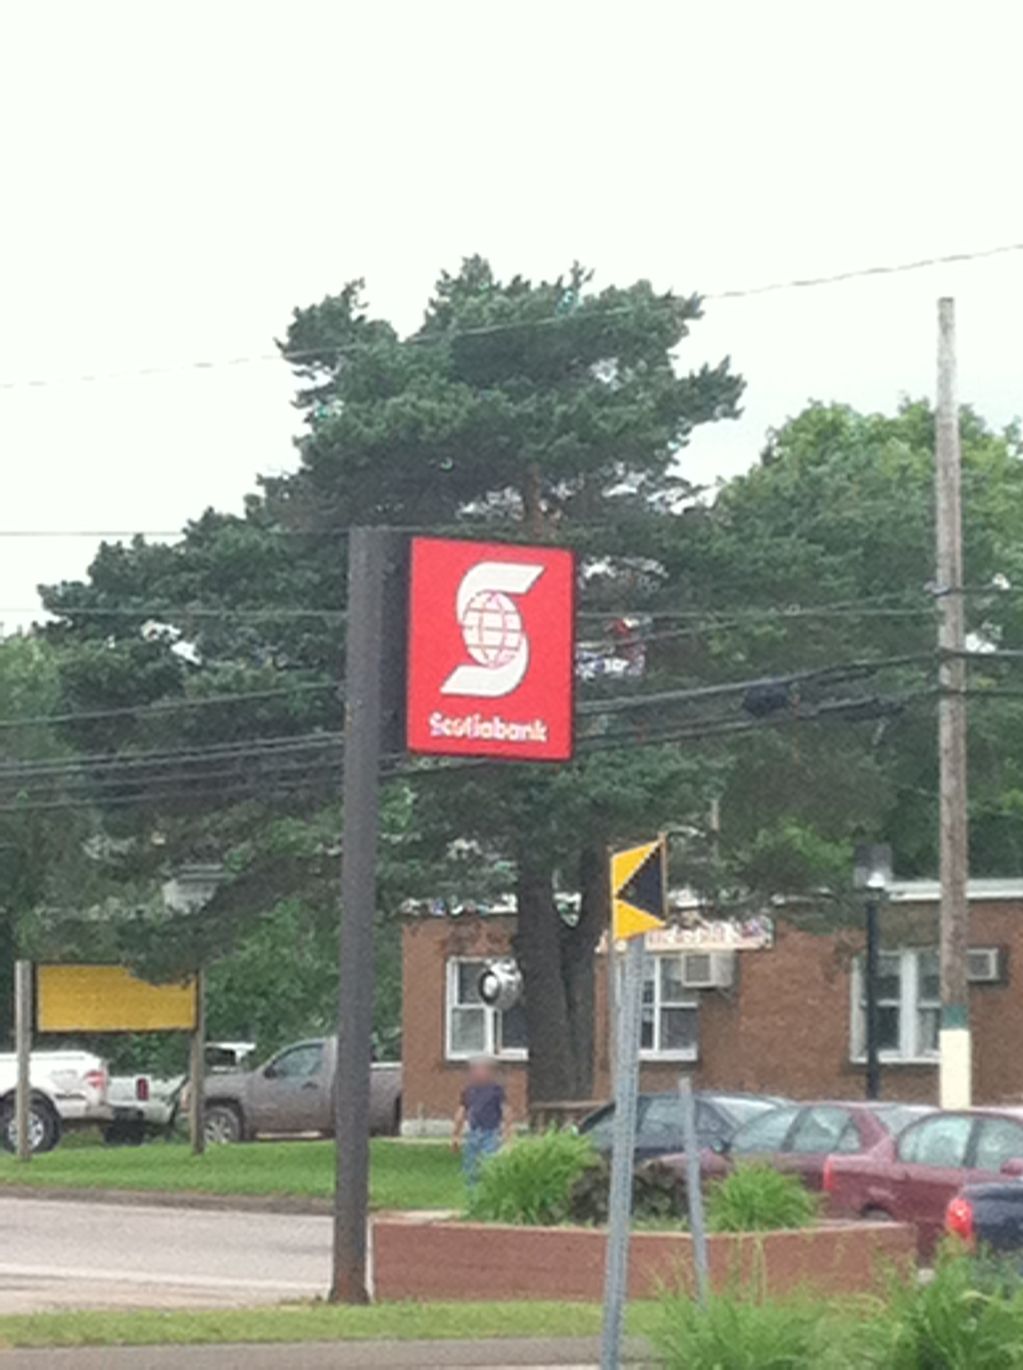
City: charlottetown